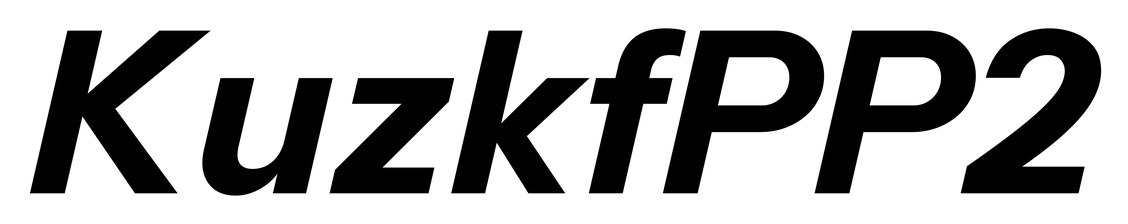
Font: InstrumentSans-Italic_Bold_Italic